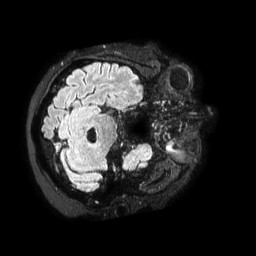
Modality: FLAIR
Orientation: axial
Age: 61
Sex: male
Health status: ill
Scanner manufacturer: philips
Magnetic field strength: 3 T
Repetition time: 4.8 s
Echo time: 0.34 s